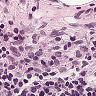
Metastatic tissue present: no